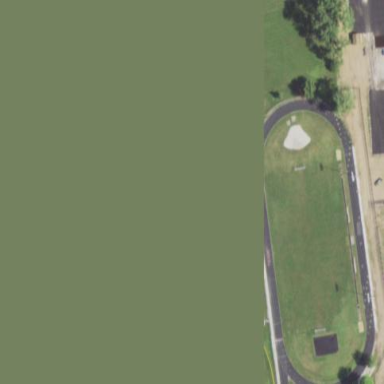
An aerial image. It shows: Recreation ground.